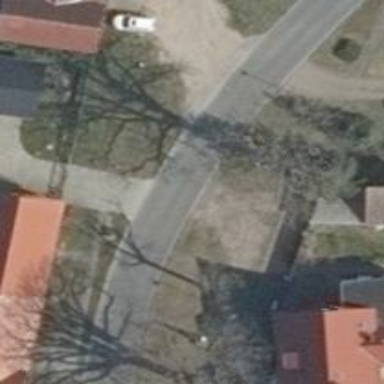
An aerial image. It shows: Tertiary road with sidewalk on the left.